Question: In my 'MainActivity's xml' file, 'activity_main.xml' I have a 'FrameLayout' showing a list of reservations:
'''
<ProgressBar android:id="@+id/login_progress" style="?android:attr/progressBarStyleLarge"
android:layout_width="wrap_content" android:layout_height="wrap_content"
android:layout_marginBottom="8dp" android:layout_marginTop="16dp"
android:visibility="gone"
android:layout_gravity="center"/>
<FrameLayout android:id="@+id/home_page_frame"
android:layout_width="match_parent"
android:layout_height="match_parent"/>
'''
When the user wants to eliminate one reservation by clicking on it, the list has to be updated, therefore I perform a call to the network using this method:
'''
public void cancelReservation(ReservationResponse rR){
if (mNetwork != null) {return;}
if (isNetworkAvailable()) {
showProgress(true);
mNetwork = new NetworkTask(this, "cancel_reservation", rR);
mNetwork.execute((Void) null);
}else{
// display error
Log.d("LOG_TAG", "No network available!");
Toast.makeText(this, R.string.no_network_dialog ,Toast.LENGTH_LONG).show();
}
}
'''
which updates the 'AppEngine' reservations and returns the updated list back to the 'Activity'.
Before executing the 'AsyncTask' I invoke the method 'showProgress', starting this simple animation:

the method has a constant duration, during which the 'FrameLayout' is hidden in favor of the 'ProgressBar'; then in the 'ProgressBar''s 'onAnimationEnd' method the 'FrameLayout' is restored and the animation is set to 'View.GONE', finally showing the updated list of reservations:
'''
@TargetApi(Build.VERSION_CODES.HONEYCOMB_MR2)
public void showProgress(final boolean showProgr) {
final FrameLayout home_scroll = (FrameLayout) findViewById(R.id.home_page_frame);
if (Build.VERSION.SDK_INT >= Build.VERSION_CODES.HONEYCOMB_MR2) {
mProgressView.destroyDrawingCache();
int shortAnimTime = getResources().getInteger(android.R.integer.config_shortAnimTime);
home_scroll.setVisibility(showProgr ? View.GONE : View.VISIBLE);
mProgressView.setVisibility(showProgr ? View.VISIBLE : View.GONE);
mProgressView.animate().setDuration(shortAnimTime*9).alpha(
showProgr ? 0 : 1).setListener(new AnimatorListenerAdapter() {
@Override
public void onAnimationEnd(Animator animation) {
mProgressView.setVisibility(showProgr ? View.GONE : View.VISIBLE);
home_scroll.setVisibility(showProgr ? View.VISIBLE : View.GONE);
}
});
} else {
home_scroll.setVisibility(showProgr ? View.GONE : View.VISIBLE);
}
}
'''
> My quirky problem is that while the first time I cancel a reservation the animation is displayed, from the second time onwards every time I cancel a reservation the animation does not appear. How come?
I've tried by invoking this method:
'''
mProgressView.destroyDrawingCache();
'''
but it didn't work....
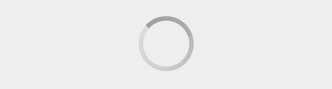
Answer: I've solved it by modifying the way I use the method 'showProgress()'.
'''
@TargetApi(Build.VERSION_CODES.HONEYCOMB_MR2)
public void showProgress(final boolean showProgr) {
// On Honeycomb MR2 we have the ViewPropertyAnimator APIs, which allow
// for very easy animations. If available, use these APIs to fade-in
// the progress spinner.
final FrameLayout home_scroll = (FrameLayout) findViewById(R.id.home_page_frame);
if (Build.VERSION.SDK_INT >= Build.VERSION_CODES.HONEYCOMB_MR2) {
mProgressView.refreshDrawableState();//setVisibility(View.GONE);
if(showProgr) {
home_scroll.setVisibility(showProgr ? View.GONE : View.VISIBLE);
mProgressView.setVisibility(showProgr ? View.VISIBLE : View.GONE);
mProgressView.animate();
}else{
mProgressView.setVisibility(showProgr ? View.VISIBLE : View.GONE);
mProgressView.invalidate();
mProgressView.clearAnimation();
mProgressView.setActivated(false);
home_scroll.setVisibility(showProgr ? View.GONE : View.VISIBLE);
}
} else { //TODO debug <= HONEYCOMB
home_scroll.setVisibility(showProgr ? View.GONE : View.VISIBLE);
}
}
'''
Before I was using the method by setting a short animation and waiting for it to finish by itself. Insead, by not setting a timer and calling the 'showProgress' method two times, first when the animation has to start with 'showProgress(true)', and second when it has to end with 'showProgress(false)', it then all works nicely.